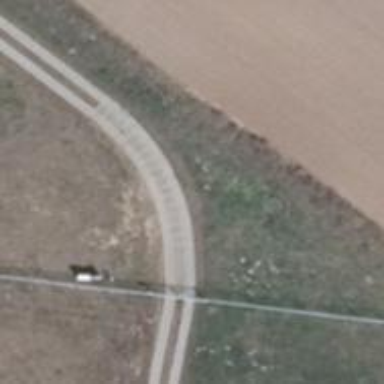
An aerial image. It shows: Service road with sandy surface. The trail visibility is excellent.